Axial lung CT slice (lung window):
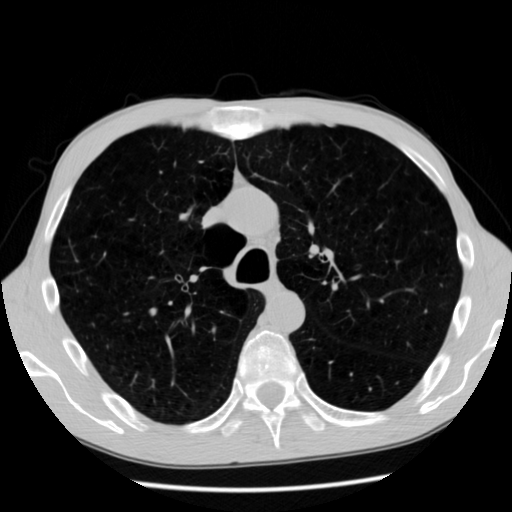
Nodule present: no